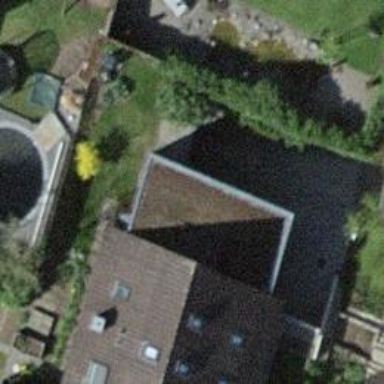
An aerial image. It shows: View of roof of building.